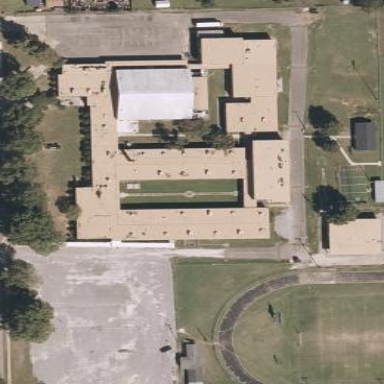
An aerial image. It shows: School building with school amenities.